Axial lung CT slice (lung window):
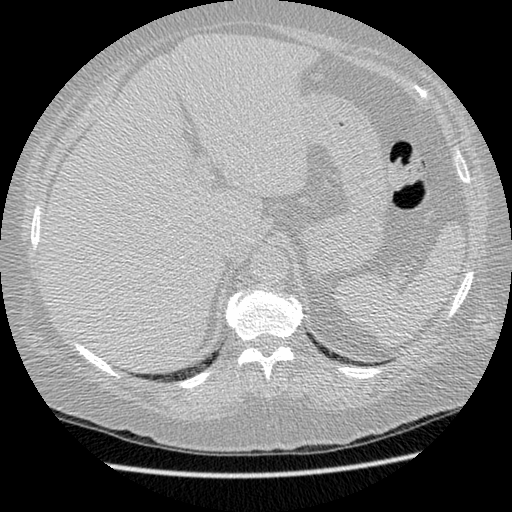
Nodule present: no